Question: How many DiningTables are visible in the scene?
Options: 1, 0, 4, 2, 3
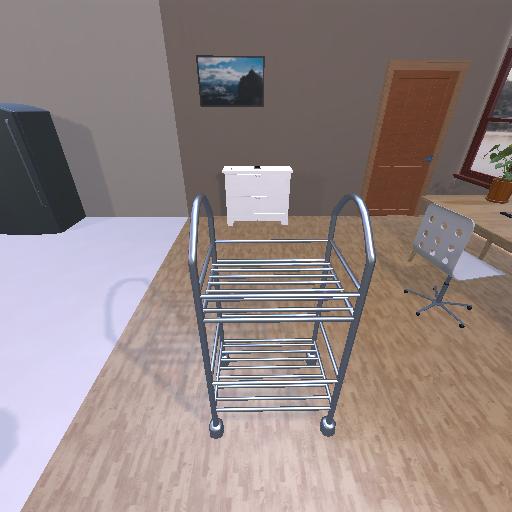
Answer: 1